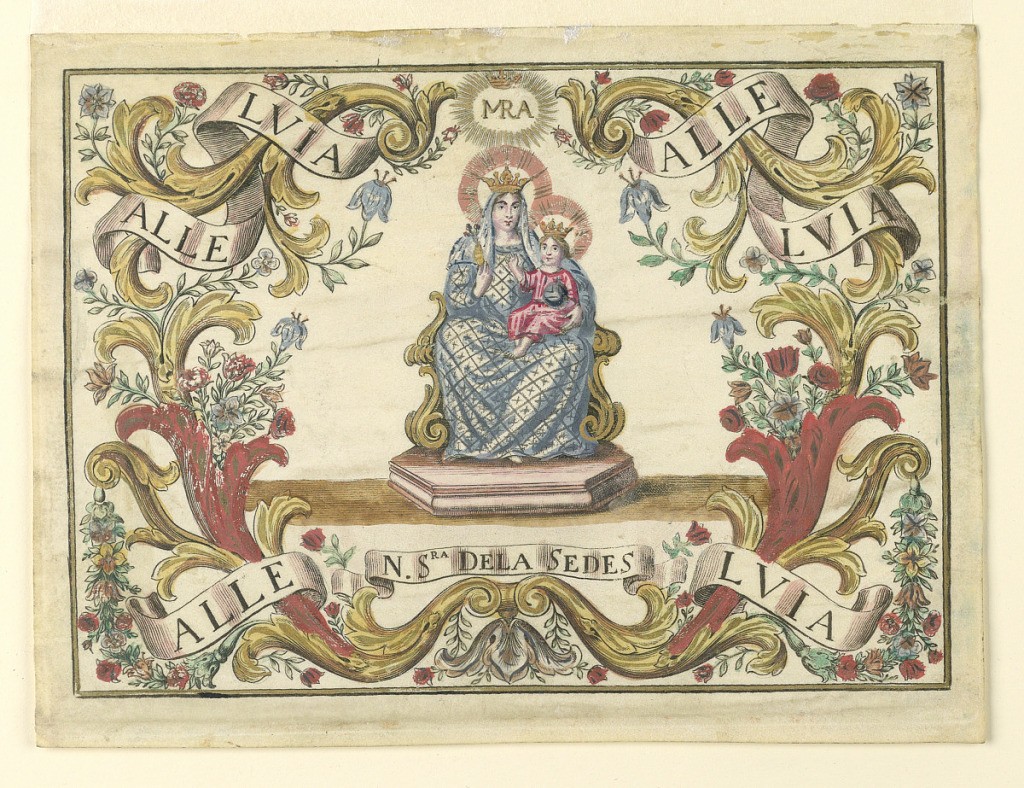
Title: Devotional picture of the Madonna of the Chair
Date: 1750–1770
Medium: Engraving and brush and watercolor on vellum
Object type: Print
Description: Within framing lines and a floral cartouche is the figure of the enthroned Madonna and Child, both wearing gold crowns. Descriptive ribbon, below, reads: "N. Sra Dela Sedes" and ribbon meandering through cartouche reads: "Alla Lvia" three times.